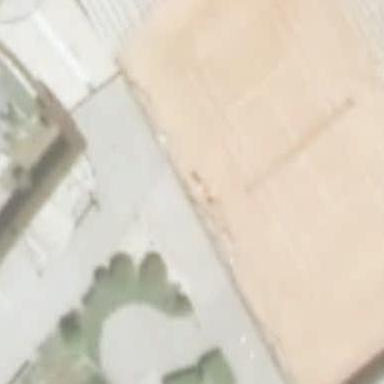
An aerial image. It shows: Tennis court in leisure pitch.